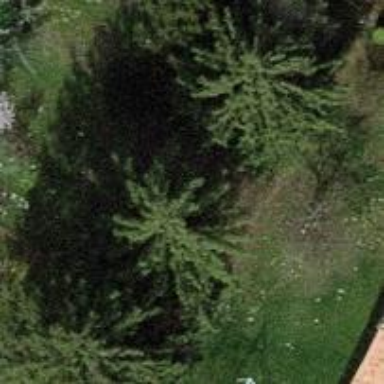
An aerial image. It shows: Evergreen needle-leaved tree.